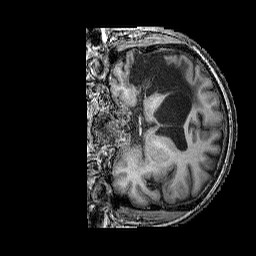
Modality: T1w
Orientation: coronal
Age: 43
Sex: male
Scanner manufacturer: siemens
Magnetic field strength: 3 T
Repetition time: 2.25 s
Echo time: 0.00415 s